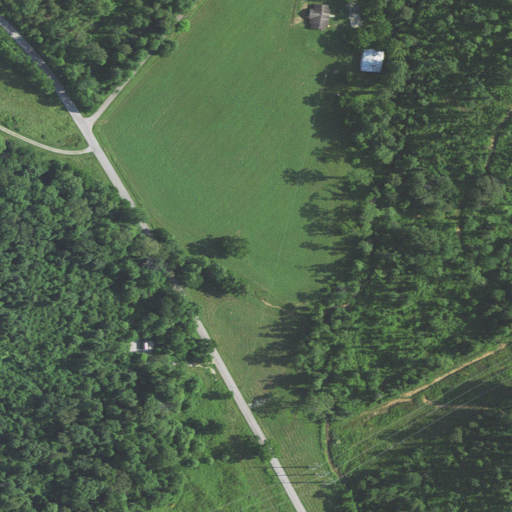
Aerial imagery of valley in Indiana named Daulton Hollow containing deciduous forest, pasture, open development, shrub, grassland, and mixed forest